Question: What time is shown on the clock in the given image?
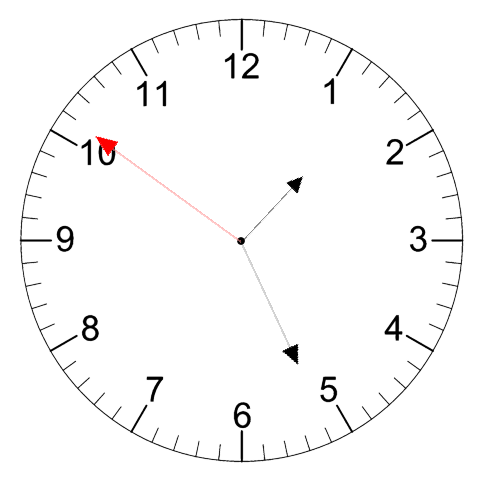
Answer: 01:25:51